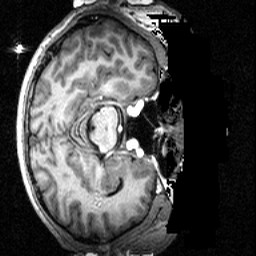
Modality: T1w
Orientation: axial
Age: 21
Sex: male